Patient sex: F
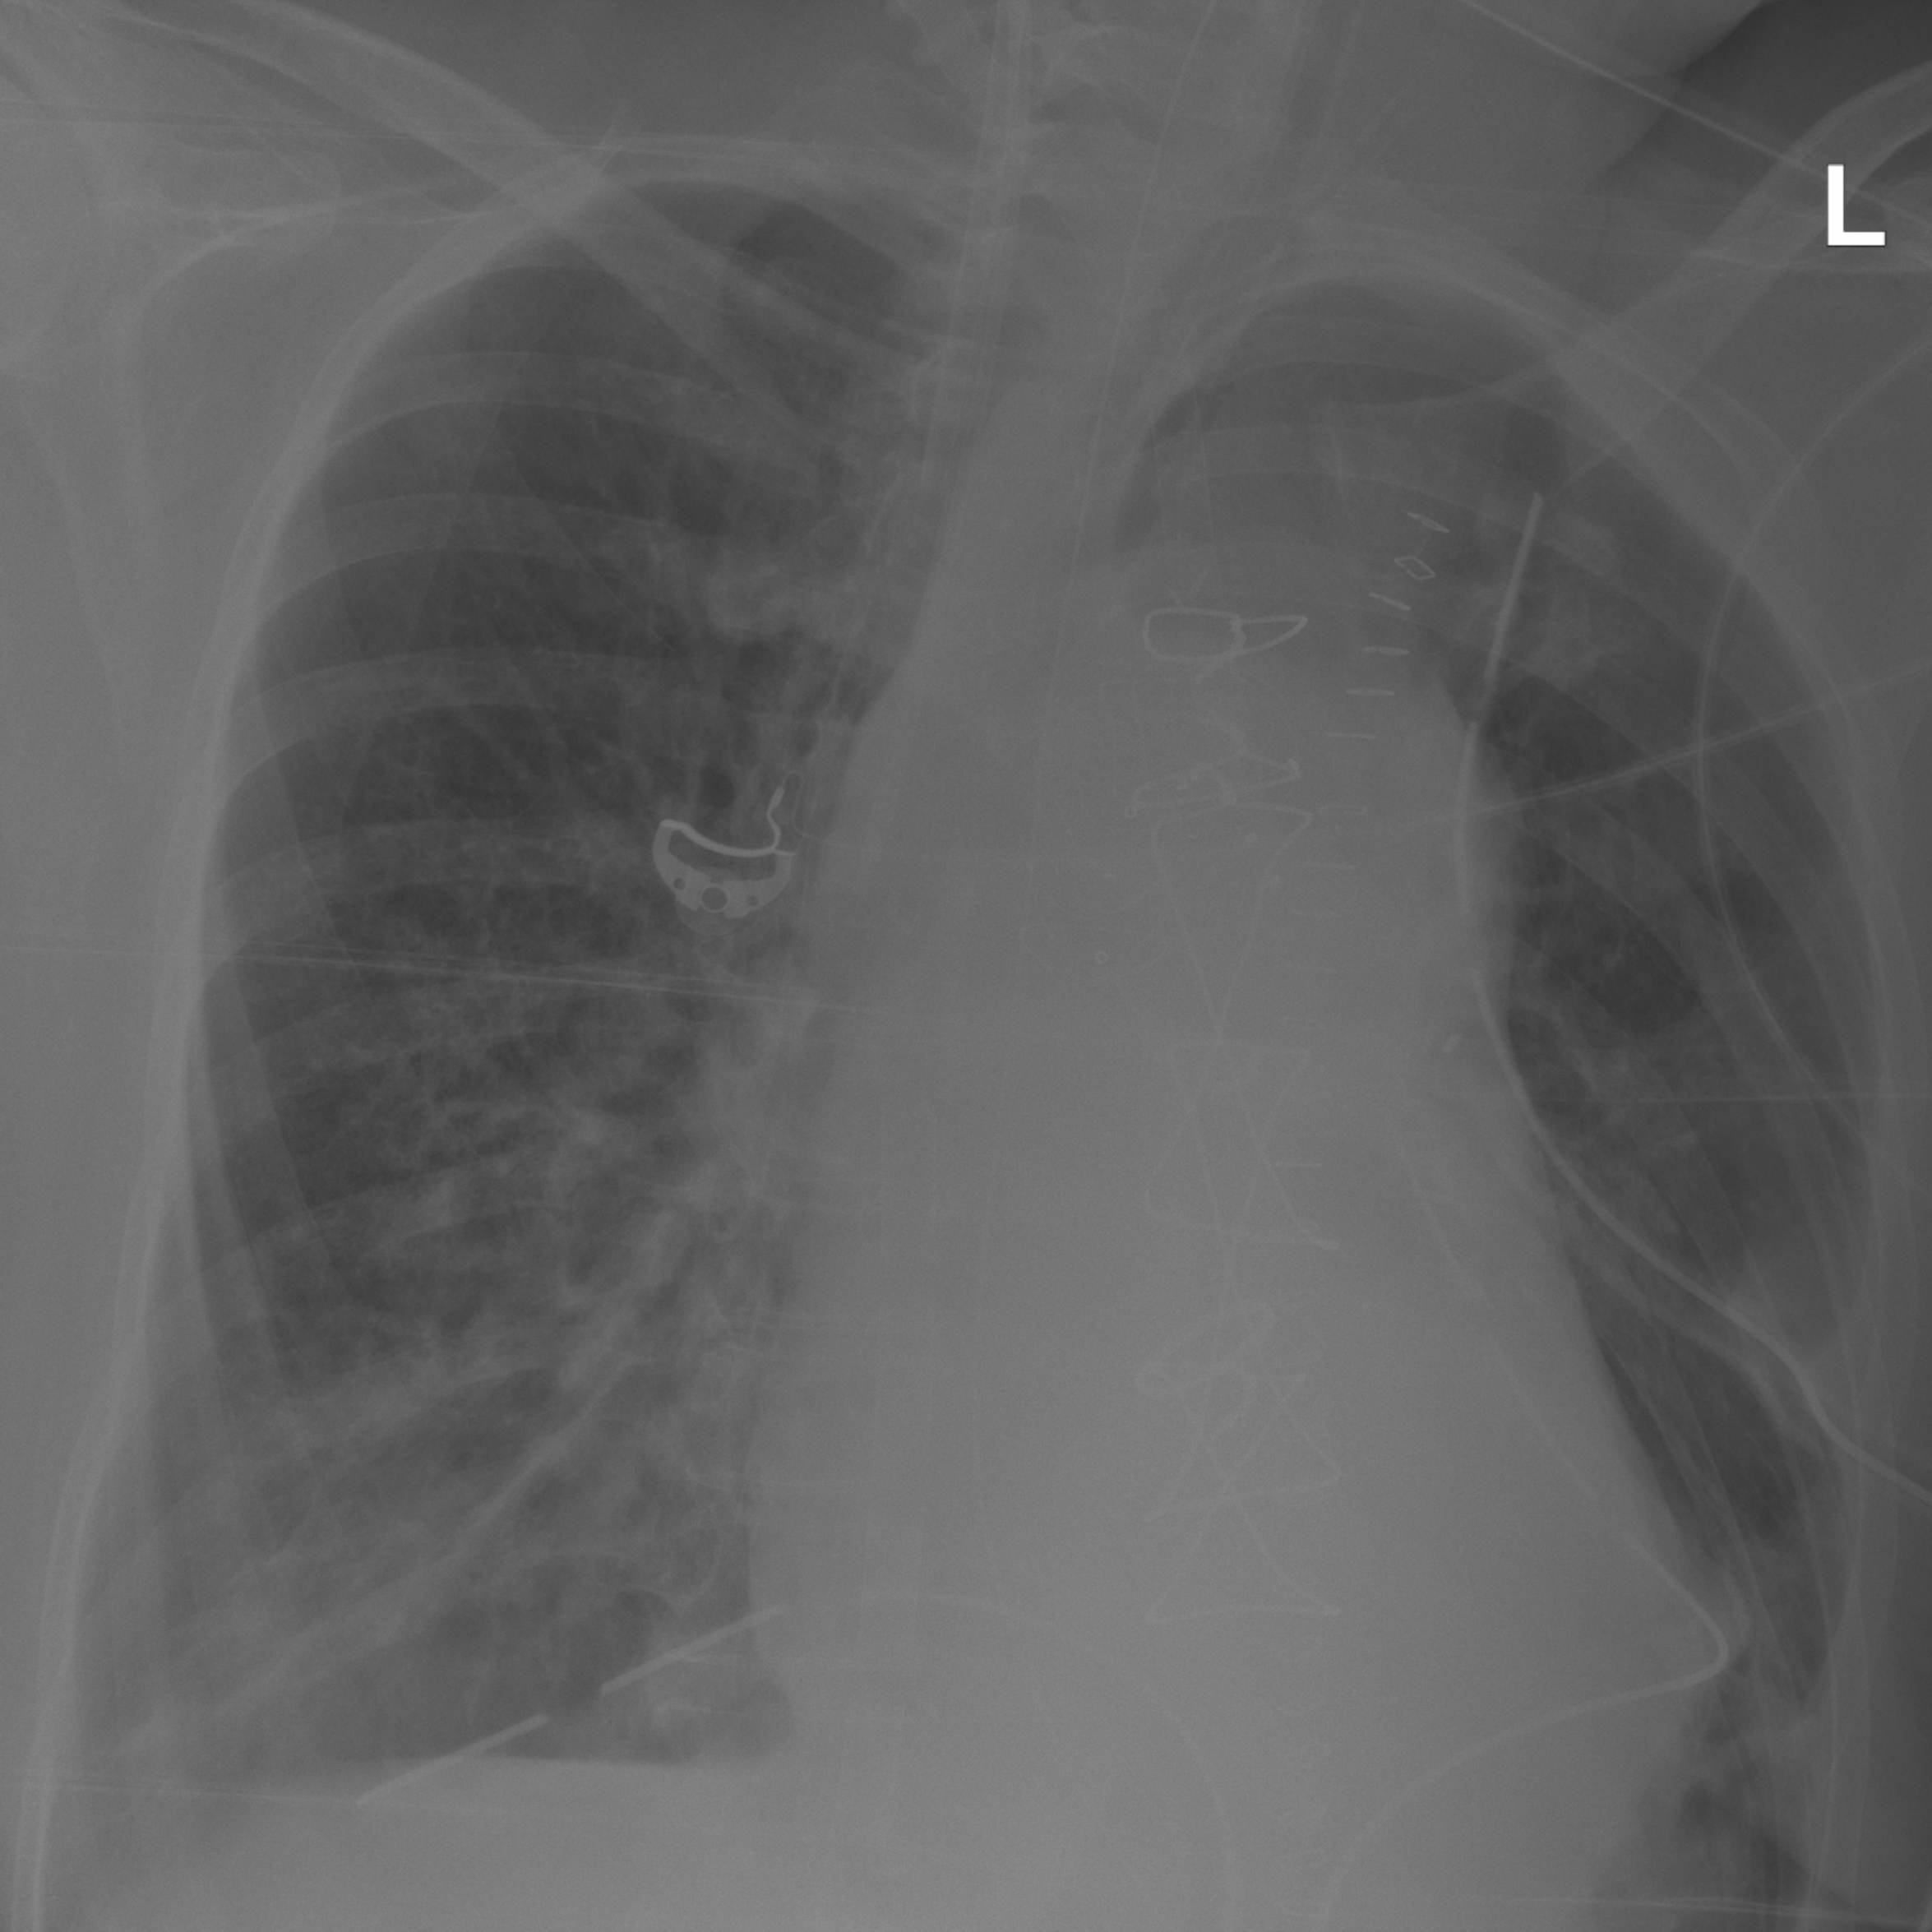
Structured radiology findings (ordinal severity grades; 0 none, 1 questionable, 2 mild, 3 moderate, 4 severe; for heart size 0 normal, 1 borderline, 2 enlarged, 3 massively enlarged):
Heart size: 1
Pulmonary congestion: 0
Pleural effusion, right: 0
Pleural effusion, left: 2
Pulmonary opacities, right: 0
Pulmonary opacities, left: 0
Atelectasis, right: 2
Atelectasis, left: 2